Question: I am using the membership-database for usermanagement.
The layout looks as follows:

As you can see I added a new table "Downloads".
In this table I want to store some additional information.
I made a class:
'''
public class DownloadInformation
{
public int Id { get; set;}
public int UserId { get; set;}
public string UserName { get; set;}
public string Filename { get; set;}
public string UserIpAddress { get; set;}
public DateTime DownloadDate { get; set; }
}
'''
In my ApplicationDbContext I did the following :
'''
public class ApplicationDbContext : IdentityDbContext<ApplicationUser>
{
public ApplicationDbContext()
: base("DefaultConnection")
{
}
protected override void OnModelCreating(System.Data.Entity.DbModelBuilder modelBuilder)
{
base.OnModelCreating(modelBuilder);
var idUser = modelBuilder.Entity<IdentityUser>().ToTable("UserView");
idUser.Property(p => p.Id).HasColumnName("UserId");
idUser.Property(p => p.PasswordHash).HasColumnName("Password");
idUser.Property(p => p.SecurityStamp).HasColumnName("PasswordSalt");
idUser.Property(p => p.UserName).HasColumnName("UserName");
var appUser = modelBuilder.Entity<ApplicationUser>().ToTable("UserView");
appUser.Property(p => p.Id).HasColumnName("UserId");
appUser.Property(p => p.PasswordHash).HasColumnName("Password");
appUser.Property(p => p.SecurityStamp).HasColumnName("PasswordSalt");
appUser.Property(p => p.UserName).HasColumnName("UserName");
appUser.Property(p => p.Email).HasColumnName("Email");
var download = modelBuilder.Entity<DownloadInformation>().ToTable("Downloads");
download.Property(p => p.Id).HasColumnName("Id");
download.Property(p => p.UserId).HasColumnName("UserId");
download.Property(p => p.UserIpAddress).HasColumnName("UserIpAddress");
download.Property(p => p.UserName).HasColumnName("UserName");
download.Property(p => p.Filename).HasColumnName("Filename");
download.Property(p => p.DownloadDate).HasColumnName("DownloadDate");
}
}
'''
But when I try to do the following :
'''
using (ApplicationDbContext app = new ApplicationDbContext())
{
DownloadInformation downloadInfo = new DownloadInformation() { UserId = user.UserId, UserName = user.UserName, UserIpAddress = user.IpAddress, Filename = document.FilePath, DownloadDate = DateTime.Now };
app.Download.Add(downloadInfo);
app.SaveChanges();
}
'''
When I compile this, I get the following error :
'CustomerPortalDomain.Entities.ApplicationDbContext' does not contain a definition for 'Download' and no extension method 'Download' accepting a first argument of type 'CustomerPortalDomain.Entities.ApplicationDbContext' could be found (are you missing a using directive or an assembly reference?)
What did I forget? What am I missing?
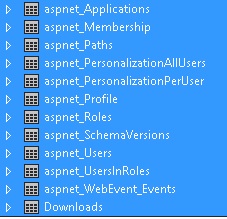
Answer: it looks like you didn't add any 'Download' Property to your ApplicationDbContext
'''
public DbSet<DownloadInformation> Download{ get; set; }
'''